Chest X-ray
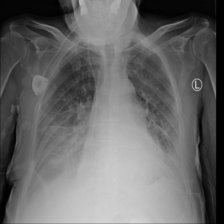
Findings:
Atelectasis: negative
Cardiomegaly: negative
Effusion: positive
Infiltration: positive
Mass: negative
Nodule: negative
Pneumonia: negative
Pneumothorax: negative
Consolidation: negative
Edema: negative
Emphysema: negative
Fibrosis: negative
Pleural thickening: negative
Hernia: negative